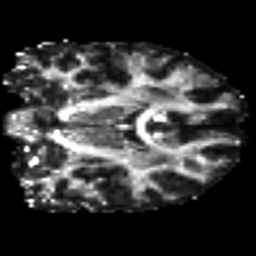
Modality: FA
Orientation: coronal
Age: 24
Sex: male
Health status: healthy
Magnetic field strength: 3 T
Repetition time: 8.4 s
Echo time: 0.0926 s